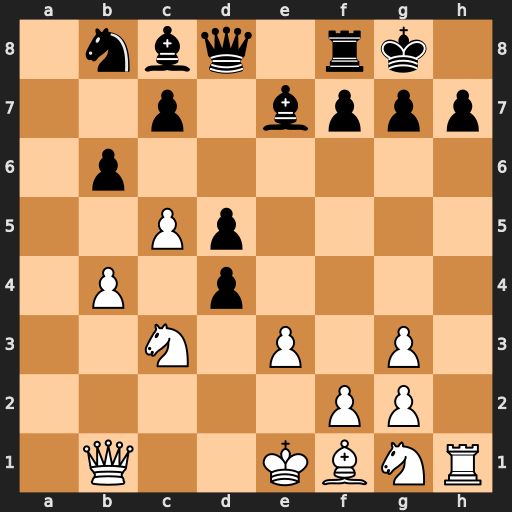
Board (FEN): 1nbq1rk1/2p1bppp/1p6/2Pp4/1P1p4/2N1P1P1/5PP1/1Q2KBNR
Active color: w
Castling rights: K
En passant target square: -
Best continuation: Qxh7#